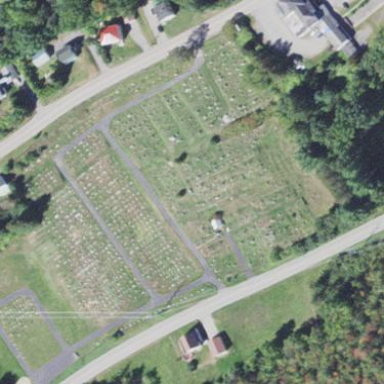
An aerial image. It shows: Cemetery.